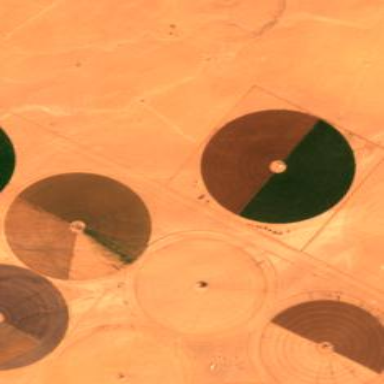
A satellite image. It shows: Irrigation pivot.